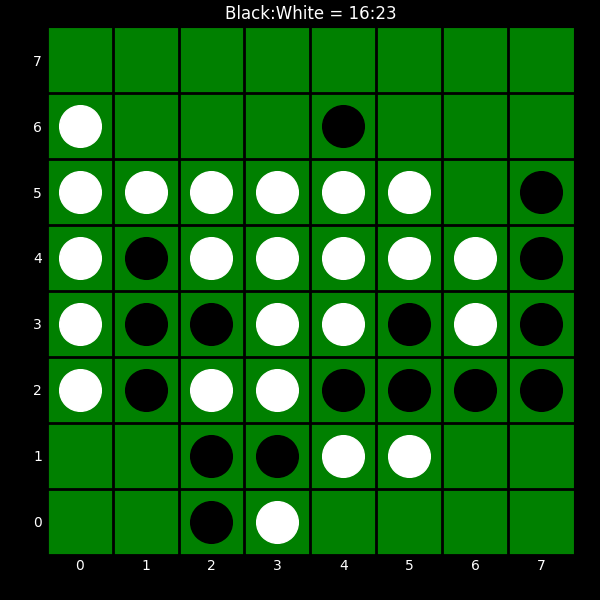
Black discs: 16
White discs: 23